Question: Hi I am new to this: I have set up an Openfire Server and using Spark IM to test it. But for Android application code what should be the JID for the user in session:
I have tried username@ip_address , username@ip_address/Smack , username@ip_address/Spark. Please see the image below and help:

What would be the solution for this .please help.
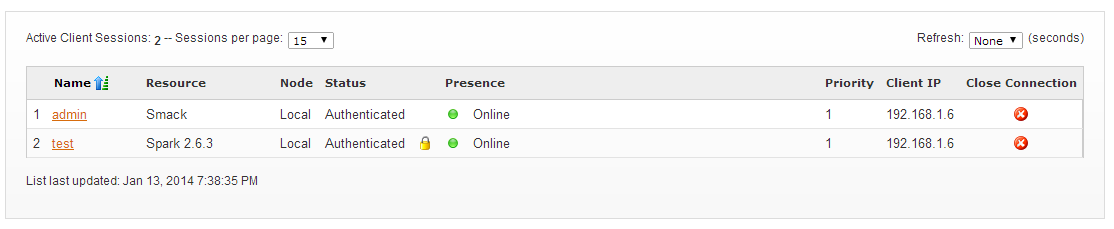
Answer: JID is: username@xmpp-domain/Resource. The IP address of your Openfire host can be different to the XMPP Domain. You can see you XMPP Domain if you are in Openfire Web Interface under "Server Name". Resource can be everything, for e.g workstation, mobile or just customerXY.